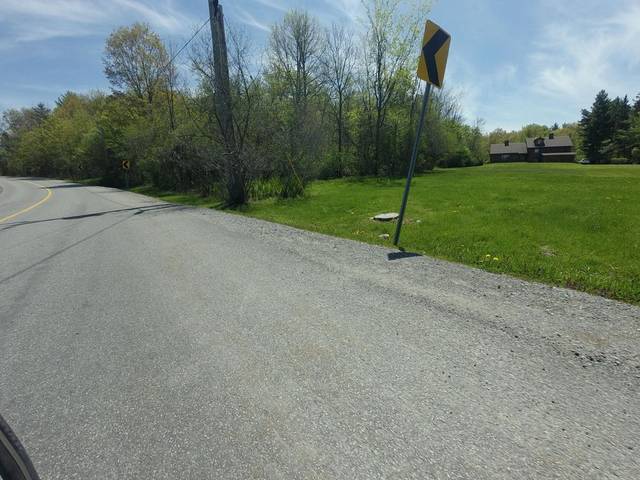
Region: Canada
Coordinates: 45.345, -75.964